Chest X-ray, AP view. Patient: 55 years old, sex M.
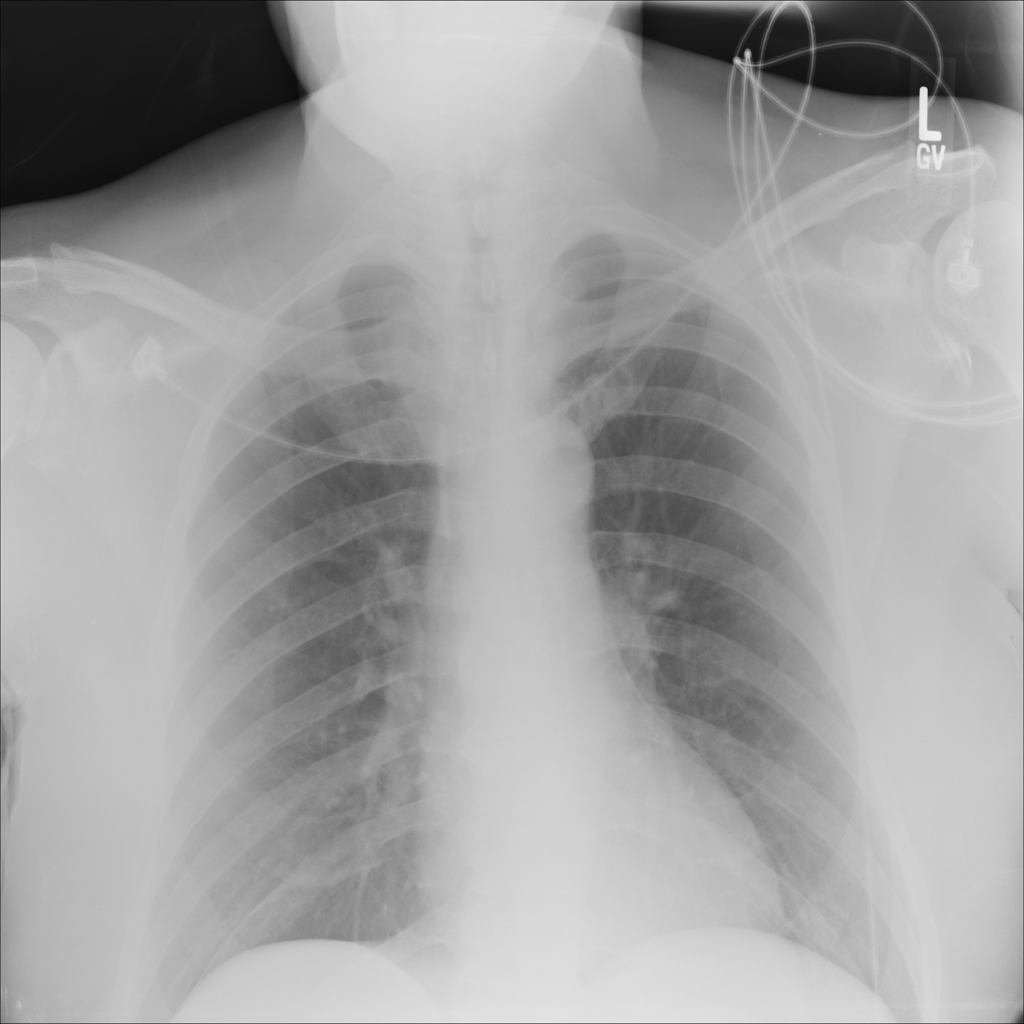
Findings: No Finding